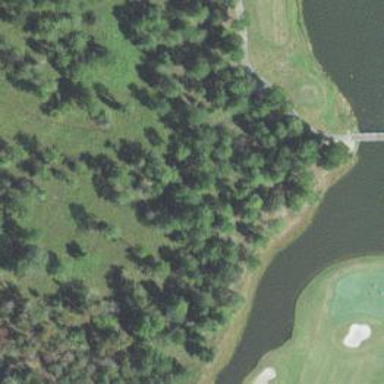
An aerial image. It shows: Scenic view of water hazard on golf course. The natural water feature adds beauty to the landscape.